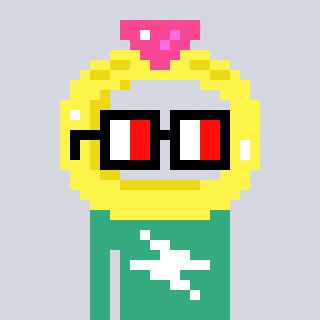
a pixel art character with square glasses with black frames and red eyes, a ring-shaped head and a teal-colored body on a cool background